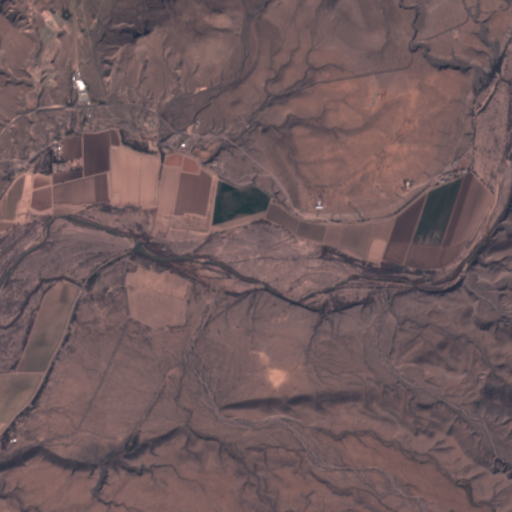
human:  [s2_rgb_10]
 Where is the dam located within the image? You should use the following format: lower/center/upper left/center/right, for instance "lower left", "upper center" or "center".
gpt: The dam is located in the center left of the image.
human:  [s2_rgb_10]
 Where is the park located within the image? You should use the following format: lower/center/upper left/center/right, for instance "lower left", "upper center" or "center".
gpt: The park is located in the upper left of the image.
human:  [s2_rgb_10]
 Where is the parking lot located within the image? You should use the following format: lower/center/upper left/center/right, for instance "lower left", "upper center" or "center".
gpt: The parking lot is located in the upper right of the image.
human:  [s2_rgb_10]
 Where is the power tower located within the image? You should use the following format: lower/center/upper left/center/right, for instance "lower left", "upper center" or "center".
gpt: The power tower is located in the lower of the image.
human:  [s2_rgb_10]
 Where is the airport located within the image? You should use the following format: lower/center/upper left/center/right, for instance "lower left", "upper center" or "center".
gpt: There is no airport in the image.